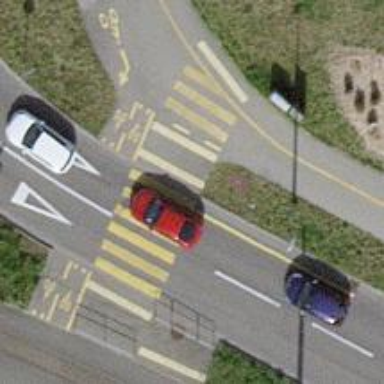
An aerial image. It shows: Marked crossing with zebra stripes on the road.